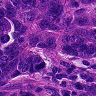
Metastatic tissue present: yes